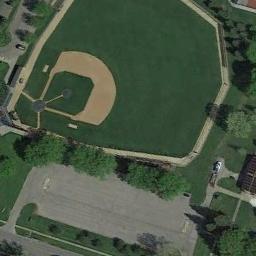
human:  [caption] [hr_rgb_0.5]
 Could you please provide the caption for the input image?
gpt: There are three baseball fields in the picture, One of which is about a quarter as large as the other two .

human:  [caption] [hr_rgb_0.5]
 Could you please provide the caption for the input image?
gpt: There is a baseball diamond in the grass in the north of the parking lot with many trees .

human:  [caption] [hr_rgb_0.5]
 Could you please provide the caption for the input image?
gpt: There are two baseball diamonds in the middle of grass next to many trees .

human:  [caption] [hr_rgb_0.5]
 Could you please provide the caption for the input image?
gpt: A baseball diamond surrounded by some trees and a parking lot beside .

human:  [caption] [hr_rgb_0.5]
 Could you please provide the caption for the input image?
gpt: A vacant lot is next to the baseball diamond .